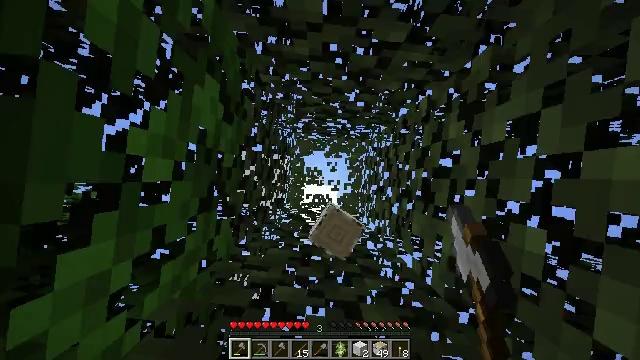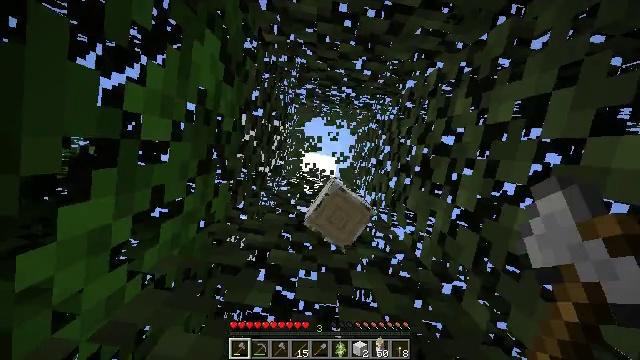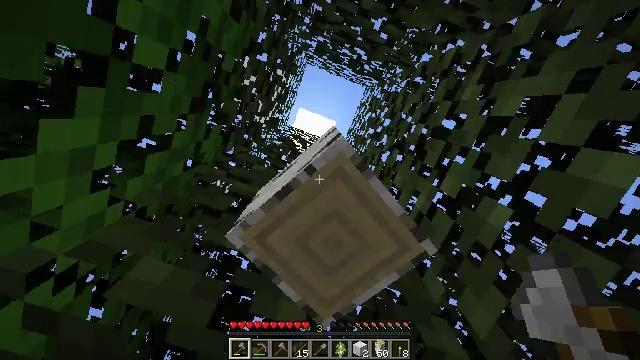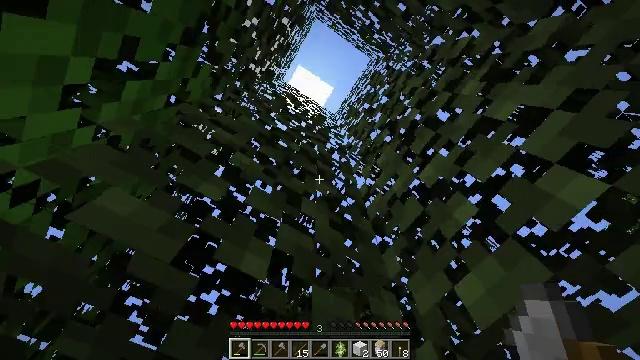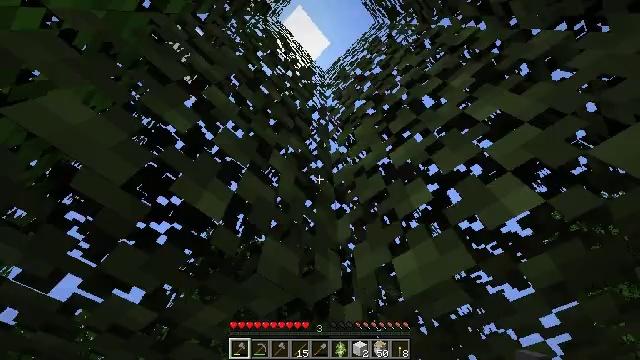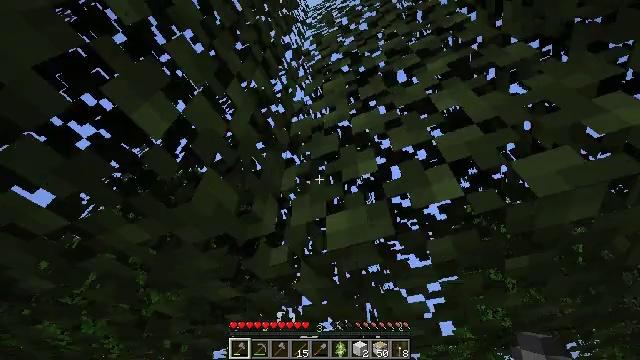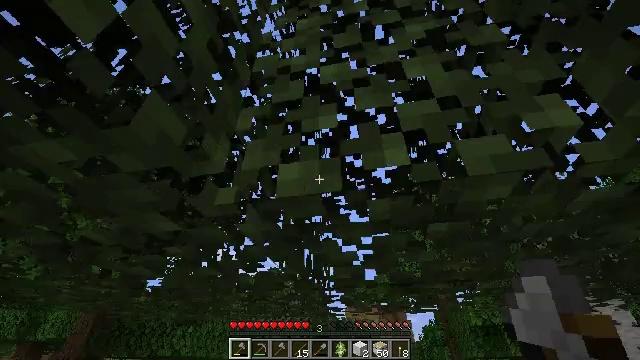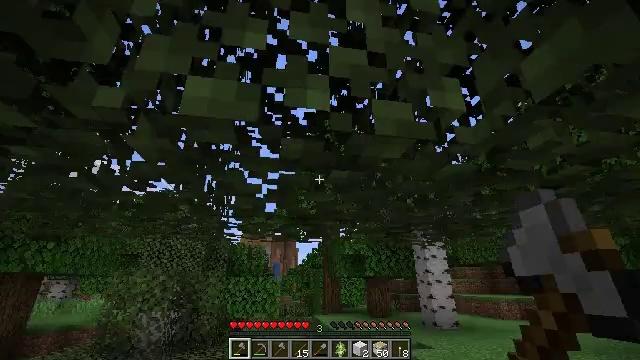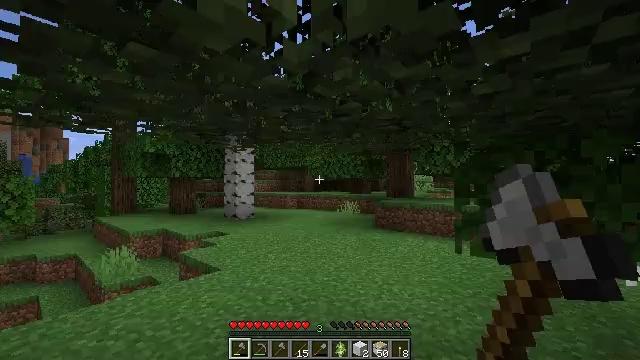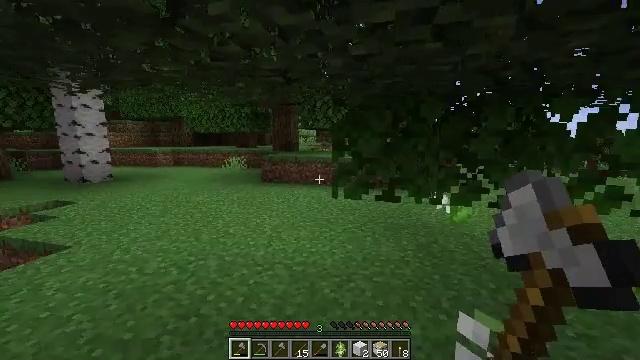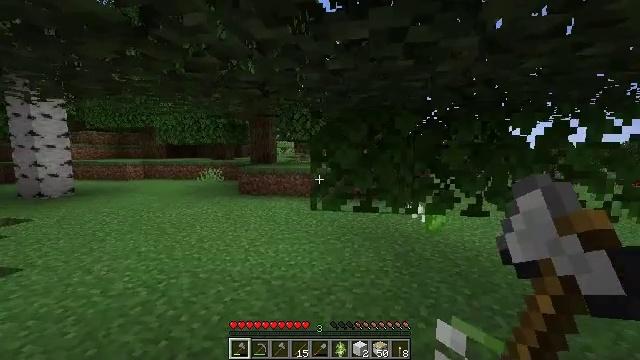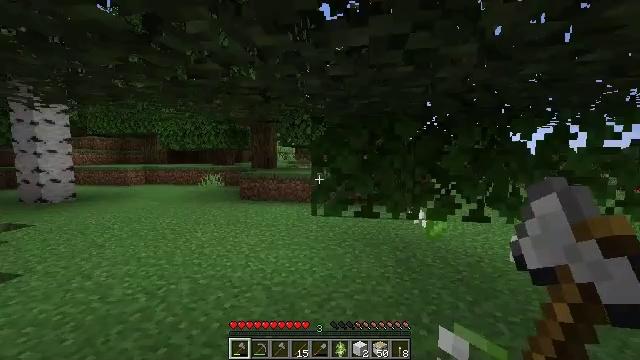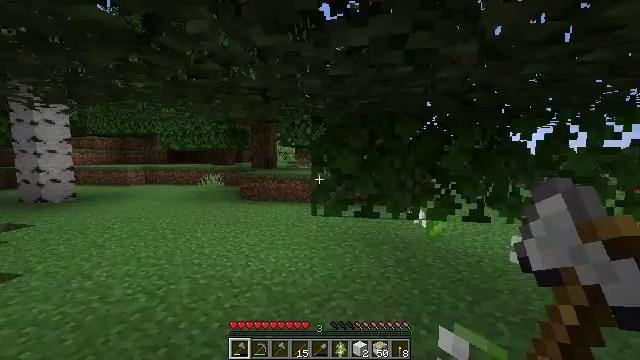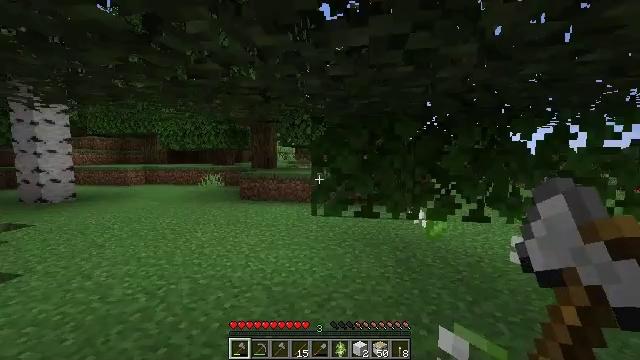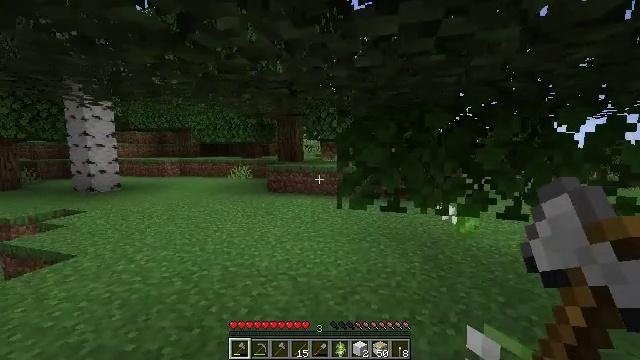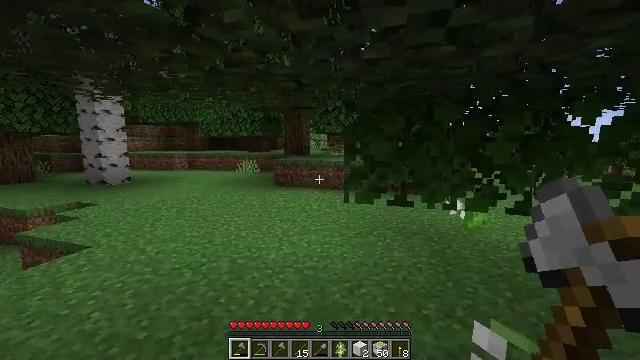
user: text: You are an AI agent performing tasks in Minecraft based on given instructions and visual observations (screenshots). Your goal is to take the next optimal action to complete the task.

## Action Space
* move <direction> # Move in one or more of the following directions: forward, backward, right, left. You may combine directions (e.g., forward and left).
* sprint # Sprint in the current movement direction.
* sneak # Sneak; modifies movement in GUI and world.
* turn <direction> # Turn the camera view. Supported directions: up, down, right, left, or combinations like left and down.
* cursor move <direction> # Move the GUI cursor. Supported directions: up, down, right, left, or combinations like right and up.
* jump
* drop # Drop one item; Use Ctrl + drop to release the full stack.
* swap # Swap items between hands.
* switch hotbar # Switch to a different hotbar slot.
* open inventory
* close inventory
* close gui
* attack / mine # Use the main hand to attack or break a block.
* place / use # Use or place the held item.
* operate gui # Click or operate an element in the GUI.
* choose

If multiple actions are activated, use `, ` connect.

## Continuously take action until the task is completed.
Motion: motion action
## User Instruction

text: Mine birch sapling.
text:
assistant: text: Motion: turn right and down
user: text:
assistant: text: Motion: turn right and down
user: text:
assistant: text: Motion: turn right and down
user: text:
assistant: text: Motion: turn right and down
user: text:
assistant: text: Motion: turn right and down
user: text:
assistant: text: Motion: turn right and down
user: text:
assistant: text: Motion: turn right and down
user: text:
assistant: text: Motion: turn right and down
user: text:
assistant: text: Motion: turn right and down
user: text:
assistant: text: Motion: turn right and up
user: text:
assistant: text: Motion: turn up
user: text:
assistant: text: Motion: no_op
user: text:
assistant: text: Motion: no_op
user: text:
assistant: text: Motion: turn left and down
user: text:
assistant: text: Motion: turn left and down
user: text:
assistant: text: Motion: move forward, turn right
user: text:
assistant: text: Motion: move forward, turn right and down
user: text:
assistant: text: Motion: turn right and down
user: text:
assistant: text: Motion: turn right
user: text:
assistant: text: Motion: move forward, turn right
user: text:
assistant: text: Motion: move forward, turn right
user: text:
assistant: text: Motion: move forward, turn right
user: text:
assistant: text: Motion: move forward, turn right
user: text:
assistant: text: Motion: move forward
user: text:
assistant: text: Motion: move forward
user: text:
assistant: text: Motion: move forward
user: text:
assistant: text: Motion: move forward
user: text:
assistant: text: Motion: move forward, turn right
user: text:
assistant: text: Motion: move forward, turn right
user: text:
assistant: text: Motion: move forward, turn right